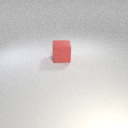
large red rubber cube